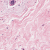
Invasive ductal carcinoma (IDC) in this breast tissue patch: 0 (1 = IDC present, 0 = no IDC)